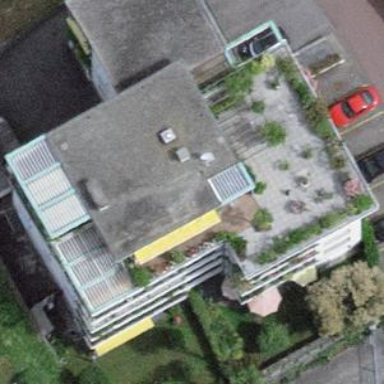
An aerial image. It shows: Flat-roofed building with gravel surface.